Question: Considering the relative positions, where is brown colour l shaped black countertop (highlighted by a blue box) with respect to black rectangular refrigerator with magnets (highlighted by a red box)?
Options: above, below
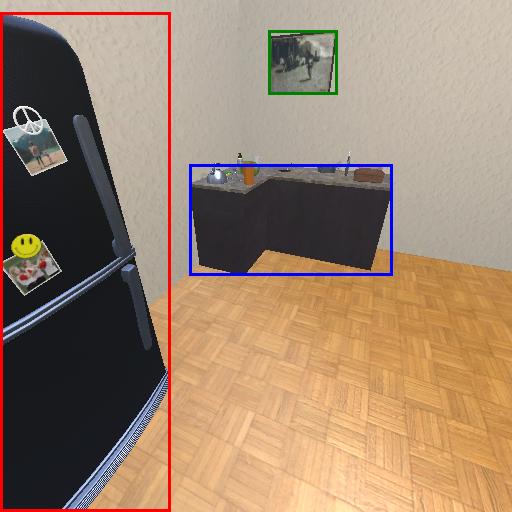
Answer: above